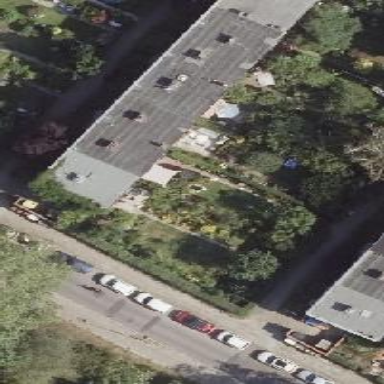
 designed for leisure activities on land."